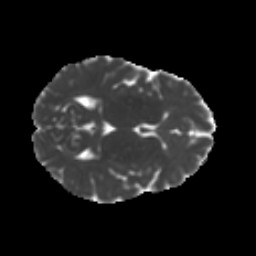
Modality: MD
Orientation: axial
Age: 46
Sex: female
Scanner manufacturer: ge
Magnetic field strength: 3 T
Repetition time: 7.8 s
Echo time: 0.0606 s